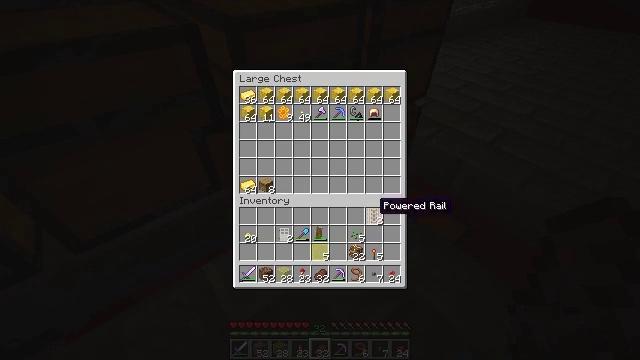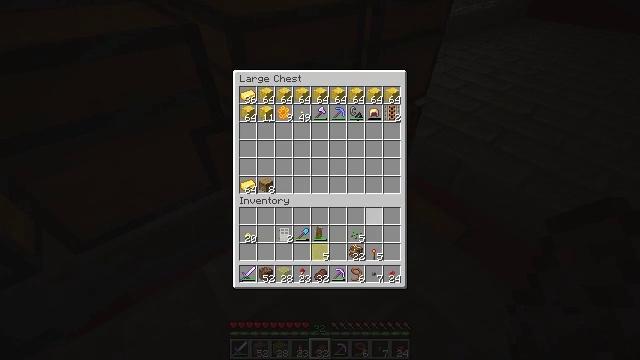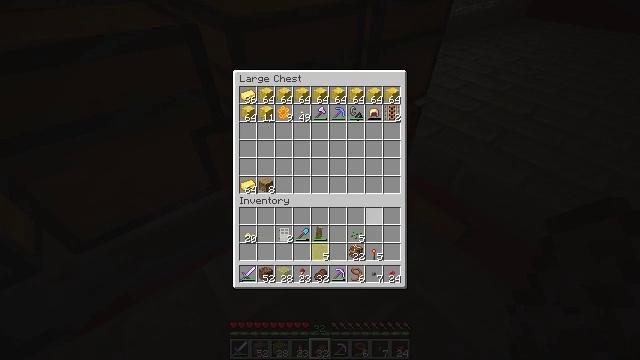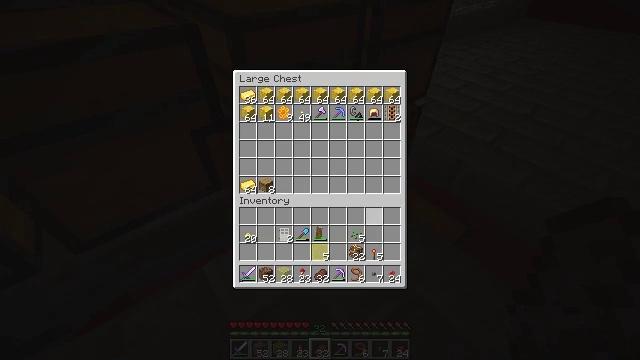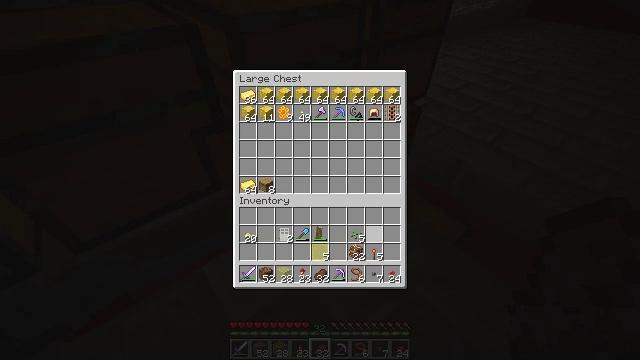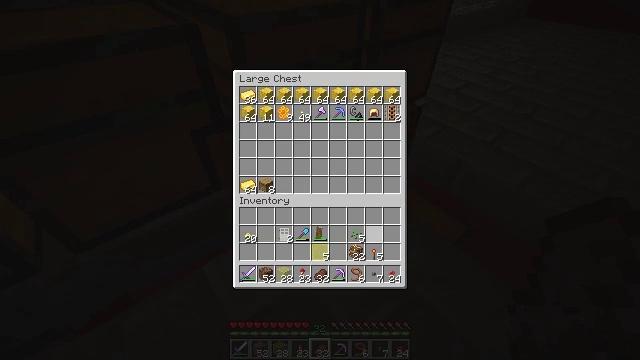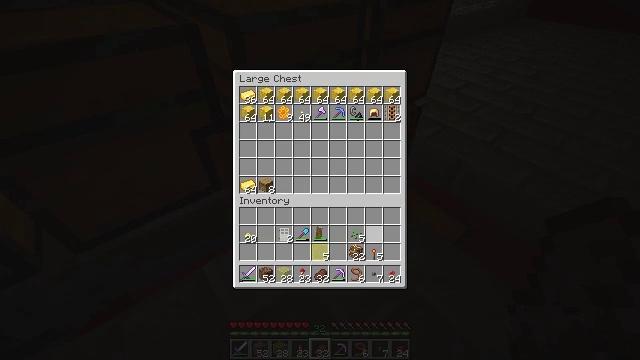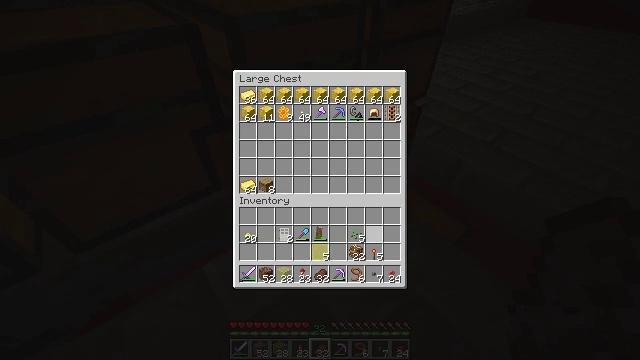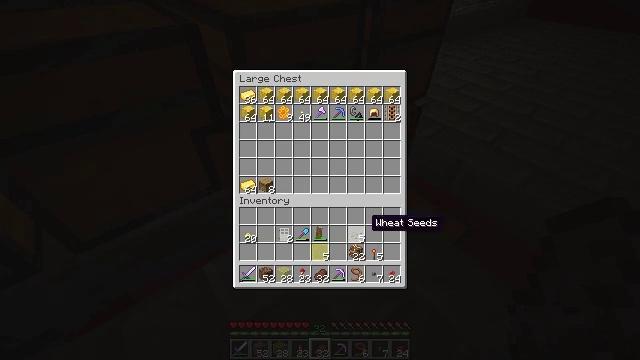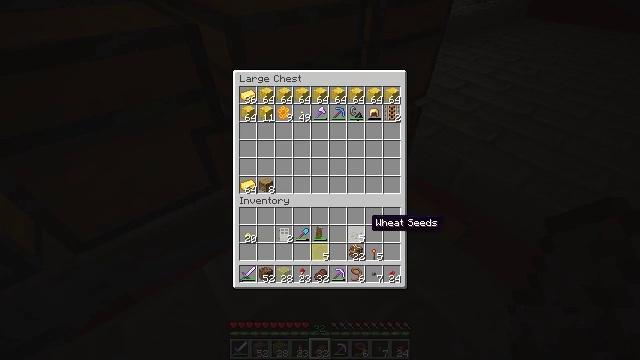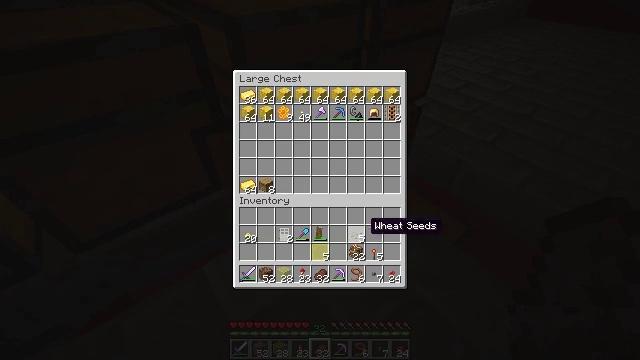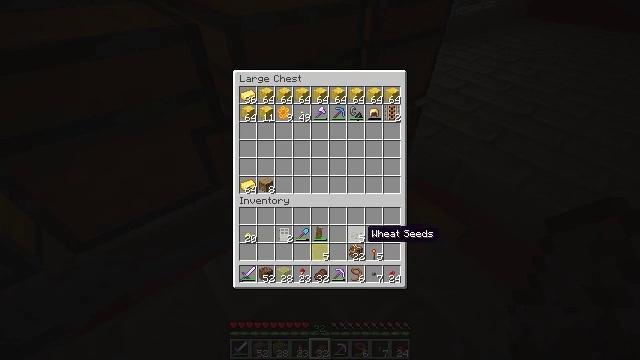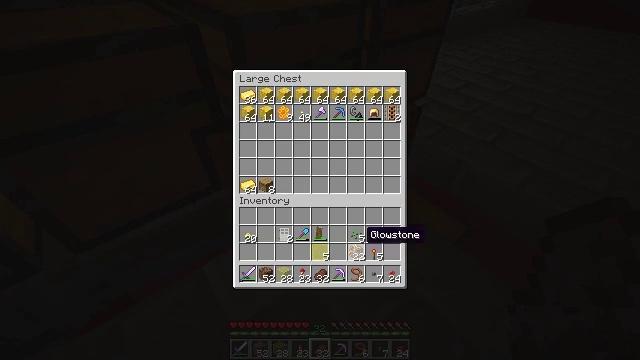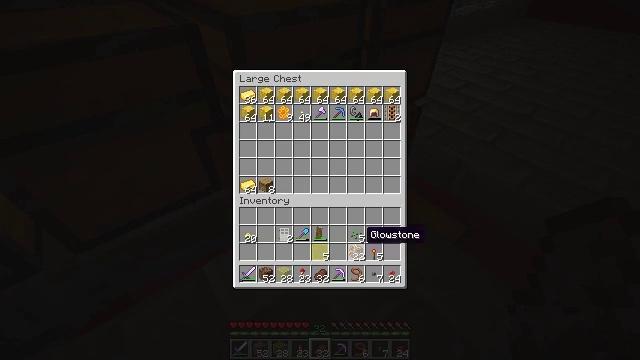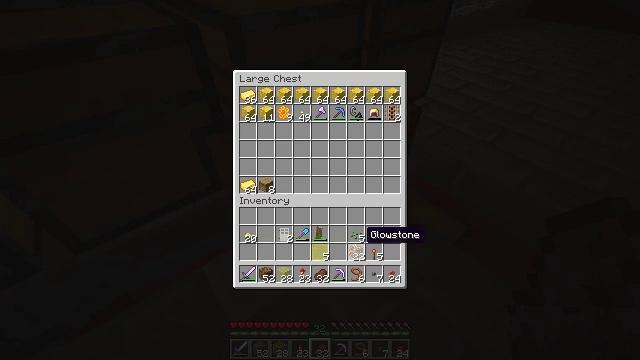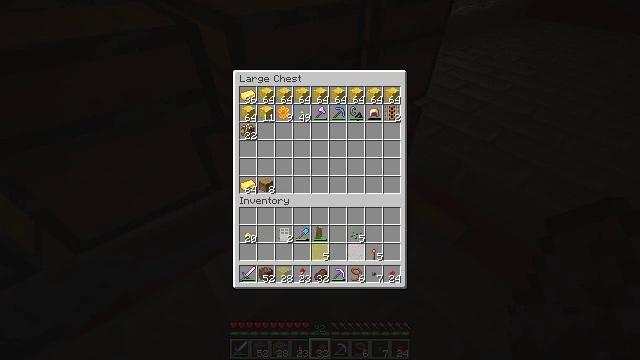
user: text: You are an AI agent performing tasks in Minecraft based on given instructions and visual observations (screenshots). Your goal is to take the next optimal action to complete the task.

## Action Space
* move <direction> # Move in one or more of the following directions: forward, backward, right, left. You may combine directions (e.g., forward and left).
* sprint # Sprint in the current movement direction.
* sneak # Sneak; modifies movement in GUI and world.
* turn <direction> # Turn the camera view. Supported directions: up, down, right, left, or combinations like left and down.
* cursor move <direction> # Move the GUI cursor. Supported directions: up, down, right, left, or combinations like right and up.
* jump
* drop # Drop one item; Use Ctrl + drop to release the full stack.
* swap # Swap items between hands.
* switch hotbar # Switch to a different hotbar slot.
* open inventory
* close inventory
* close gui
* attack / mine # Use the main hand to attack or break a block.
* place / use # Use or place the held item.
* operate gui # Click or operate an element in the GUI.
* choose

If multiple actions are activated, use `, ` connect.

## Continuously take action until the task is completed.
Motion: motion action
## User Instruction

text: Use gold ore and smelt a gold ingot.
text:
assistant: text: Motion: sneak, choose
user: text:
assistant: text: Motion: sneak, choose
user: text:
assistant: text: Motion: sneak, choose
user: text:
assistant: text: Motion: sneak, cursor move down
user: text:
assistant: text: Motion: sneak
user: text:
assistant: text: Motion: sneak
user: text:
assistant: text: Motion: sneak, choose
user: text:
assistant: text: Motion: sneak, choose
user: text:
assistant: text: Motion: sneak
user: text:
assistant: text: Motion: sneak
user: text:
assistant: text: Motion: sneak, cursor move down
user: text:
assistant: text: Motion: sneak
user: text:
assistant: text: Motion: sneak
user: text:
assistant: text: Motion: sneak
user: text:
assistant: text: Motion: sneak, choose
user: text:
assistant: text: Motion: sneak, choose
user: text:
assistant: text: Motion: sneak, choose
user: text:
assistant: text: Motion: sneak
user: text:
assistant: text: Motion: sneak, cursor move up
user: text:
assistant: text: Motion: sneak
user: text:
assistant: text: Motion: sneak, choose
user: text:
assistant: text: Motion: sneak, choose
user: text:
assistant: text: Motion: sneak, choose
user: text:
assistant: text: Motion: sneak, cursor move down
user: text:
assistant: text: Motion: sneak, cursor move right and down
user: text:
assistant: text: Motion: sneak
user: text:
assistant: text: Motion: sneak
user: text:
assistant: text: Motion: sneak, choose
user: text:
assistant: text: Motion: sneak, choose
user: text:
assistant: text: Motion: sneak, choose